Interaction volume radius: 10 \u00c5
Interaction volume height: 35 \u00c5
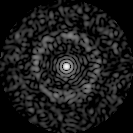
Disorder parameter: 0.8542